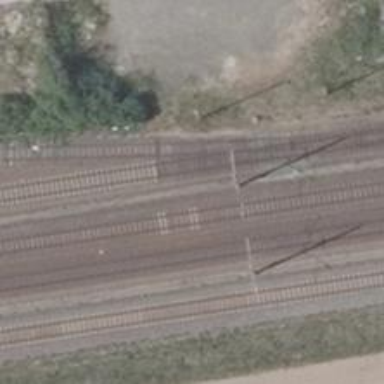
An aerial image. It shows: Disused railway spur.